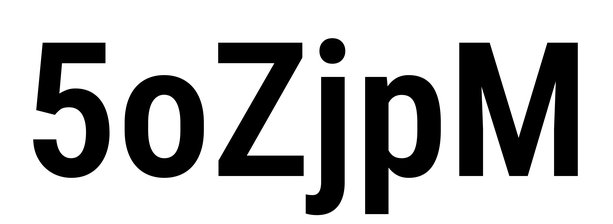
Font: Roboto_Condensed_SemiBold